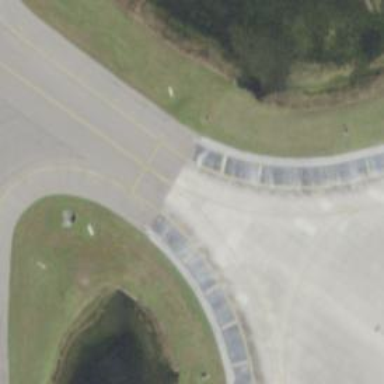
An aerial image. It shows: Image of taxiway at airport.